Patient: sex M, age 60
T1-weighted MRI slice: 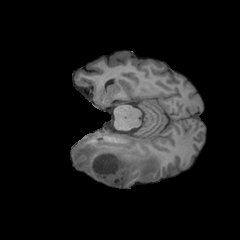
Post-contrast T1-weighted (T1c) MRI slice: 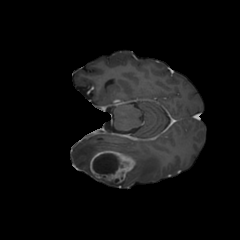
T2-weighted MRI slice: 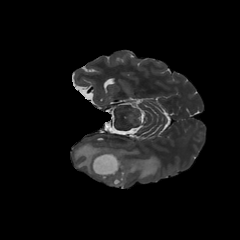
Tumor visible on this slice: yes
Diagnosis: Glioblastoma, IDH-wildtype
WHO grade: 4